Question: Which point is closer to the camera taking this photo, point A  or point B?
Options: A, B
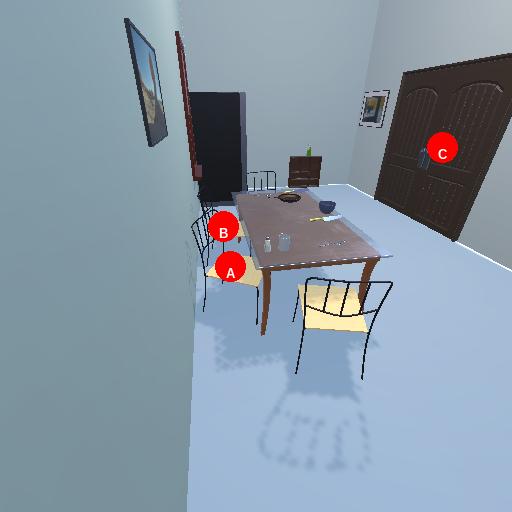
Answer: A